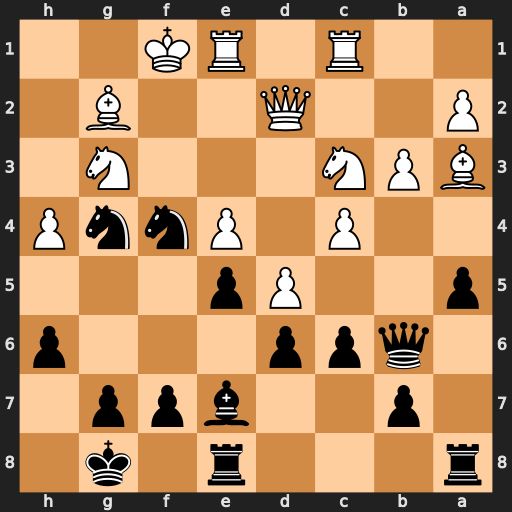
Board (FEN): r3r1k1/1p2bpp1/1qpp3p/p2Pp3/2P1PnnP/BPN3N1/P2Q2B1/2R1RK2
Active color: b
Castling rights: -
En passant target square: -
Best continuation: Nh2#